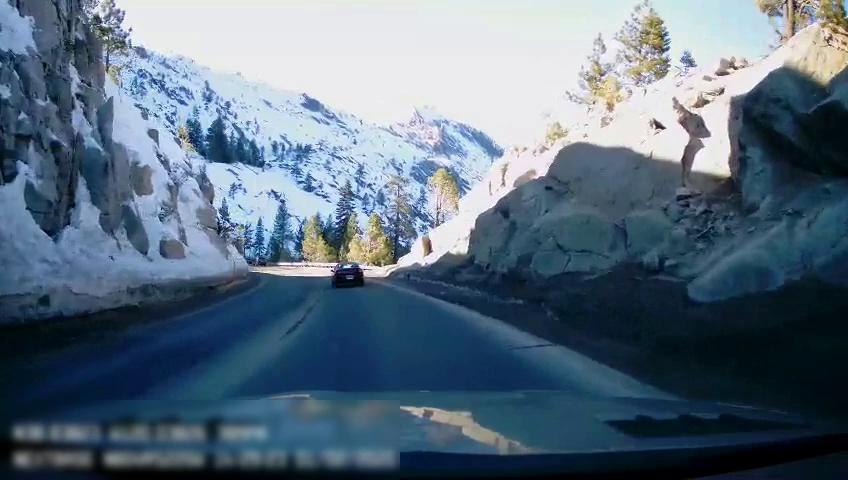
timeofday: Day
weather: Sunny
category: Drivable Space
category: Vehicles | Car
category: Lanes | Opposite Lane
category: Lanes | Current Lane
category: Lanes | Opposite Lane
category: Lanes | Current Lane